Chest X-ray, PA view. Patient: 13 years old, sex F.
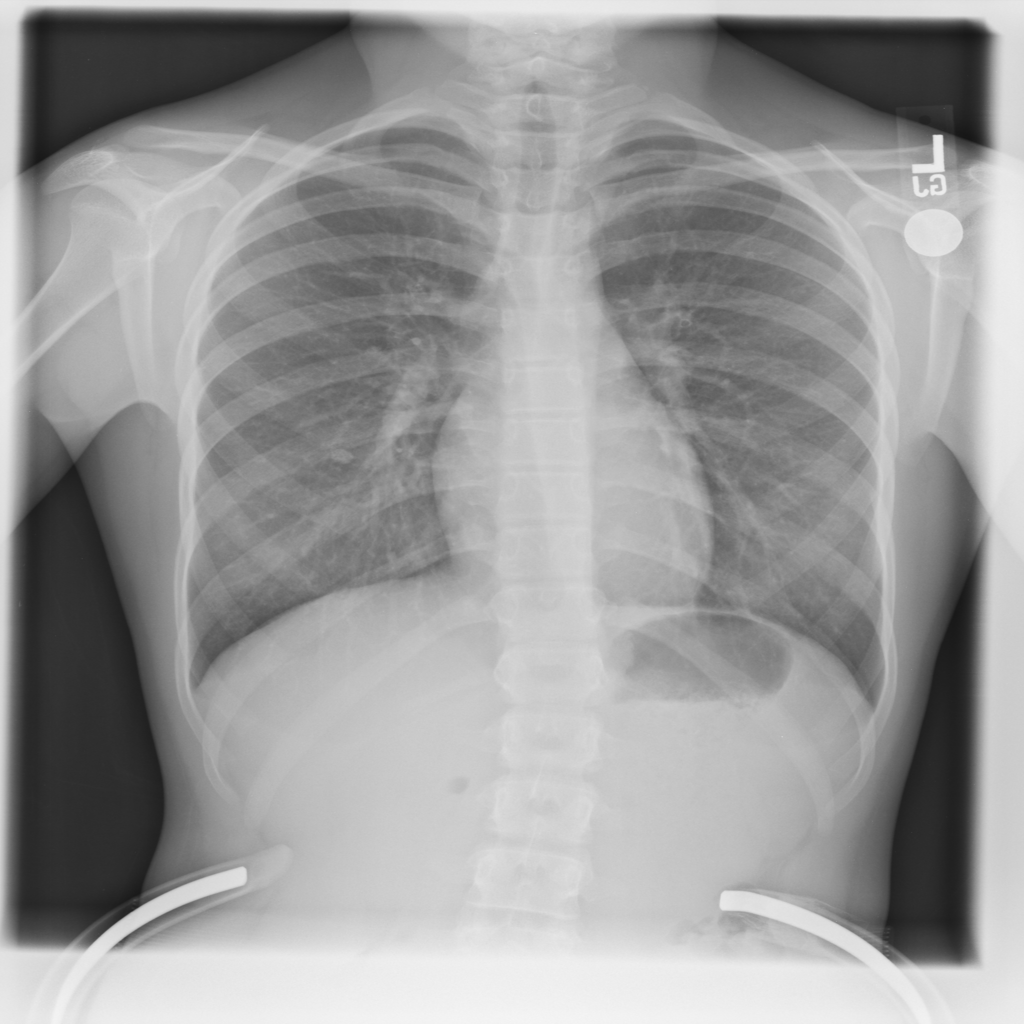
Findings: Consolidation